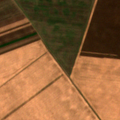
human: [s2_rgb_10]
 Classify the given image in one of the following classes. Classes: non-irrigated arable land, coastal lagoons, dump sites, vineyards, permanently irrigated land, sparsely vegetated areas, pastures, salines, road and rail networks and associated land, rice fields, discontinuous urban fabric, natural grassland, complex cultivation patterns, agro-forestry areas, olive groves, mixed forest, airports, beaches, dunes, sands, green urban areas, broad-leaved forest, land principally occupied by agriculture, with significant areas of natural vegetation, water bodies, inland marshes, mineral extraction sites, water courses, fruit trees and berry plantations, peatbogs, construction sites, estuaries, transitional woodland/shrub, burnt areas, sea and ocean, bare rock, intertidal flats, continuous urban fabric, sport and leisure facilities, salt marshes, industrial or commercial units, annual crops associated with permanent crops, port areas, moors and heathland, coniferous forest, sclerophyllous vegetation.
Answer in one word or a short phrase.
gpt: non-irrigated arable land